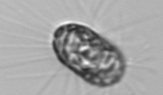
Label: Corethron_hystrix